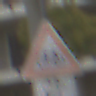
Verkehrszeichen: RadverkehrRechts
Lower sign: RichtungsangabeDurchPfeile9
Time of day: Midday
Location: Outdoor (Urban)
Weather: Overcast
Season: NotSpecified
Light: Natural